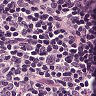
Metastatic tissue present: no